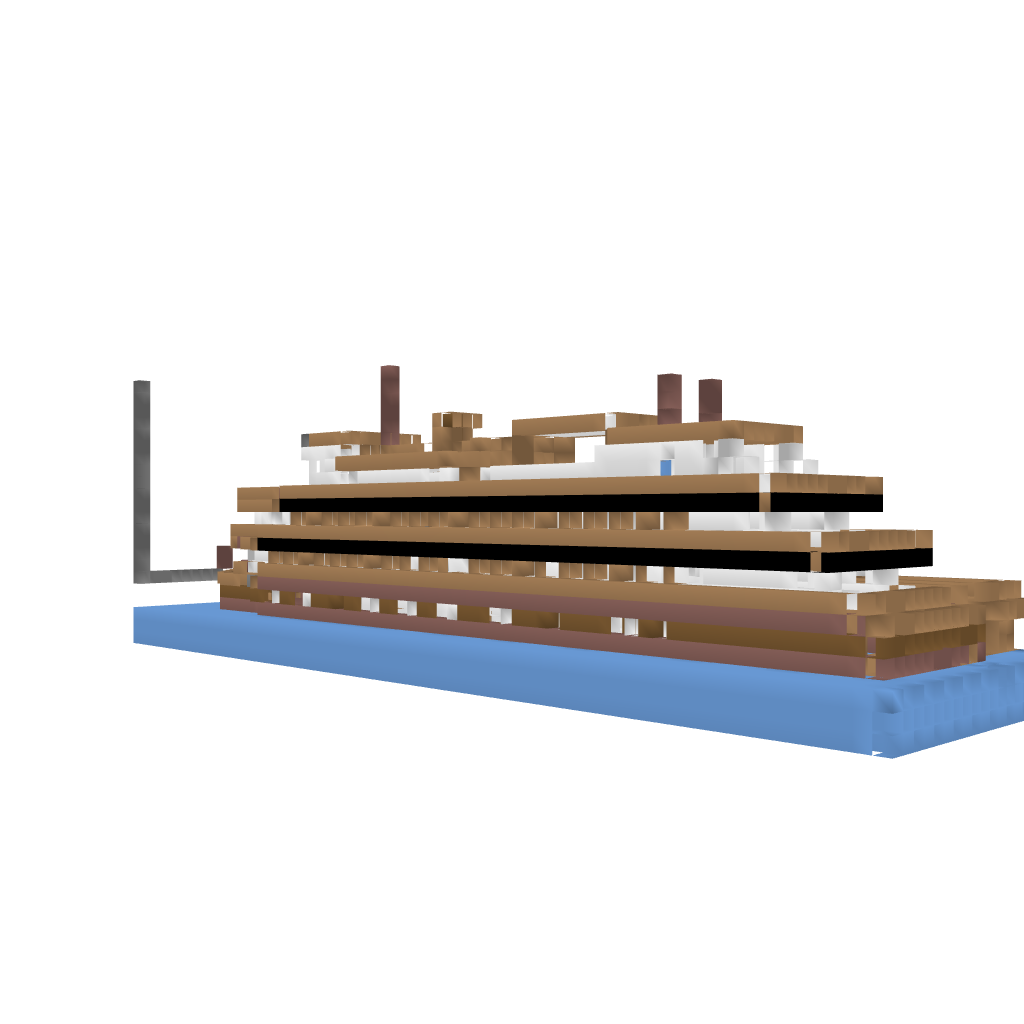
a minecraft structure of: AxiumSA Luxury Liner good quality